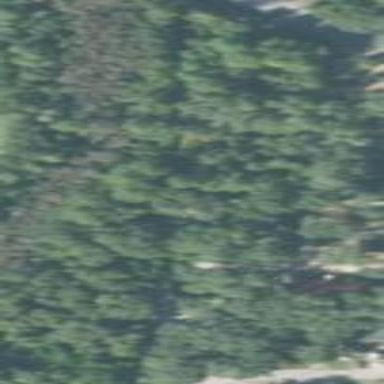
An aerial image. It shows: Mixed woodland area with various types of leaves.